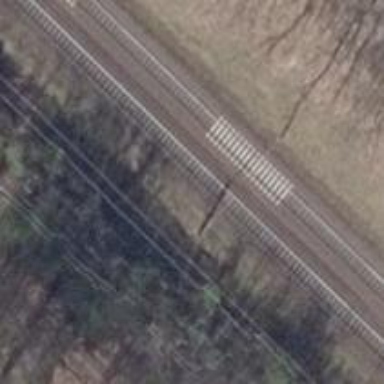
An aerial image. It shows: Milestone along the railway track with catenary mast.